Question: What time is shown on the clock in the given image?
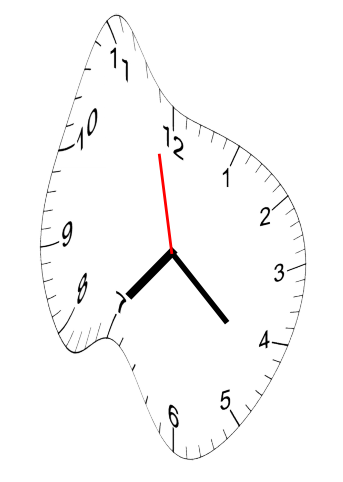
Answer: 07:21:58